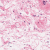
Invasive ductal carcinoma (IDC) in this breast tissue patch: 0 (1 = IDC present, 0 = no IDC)